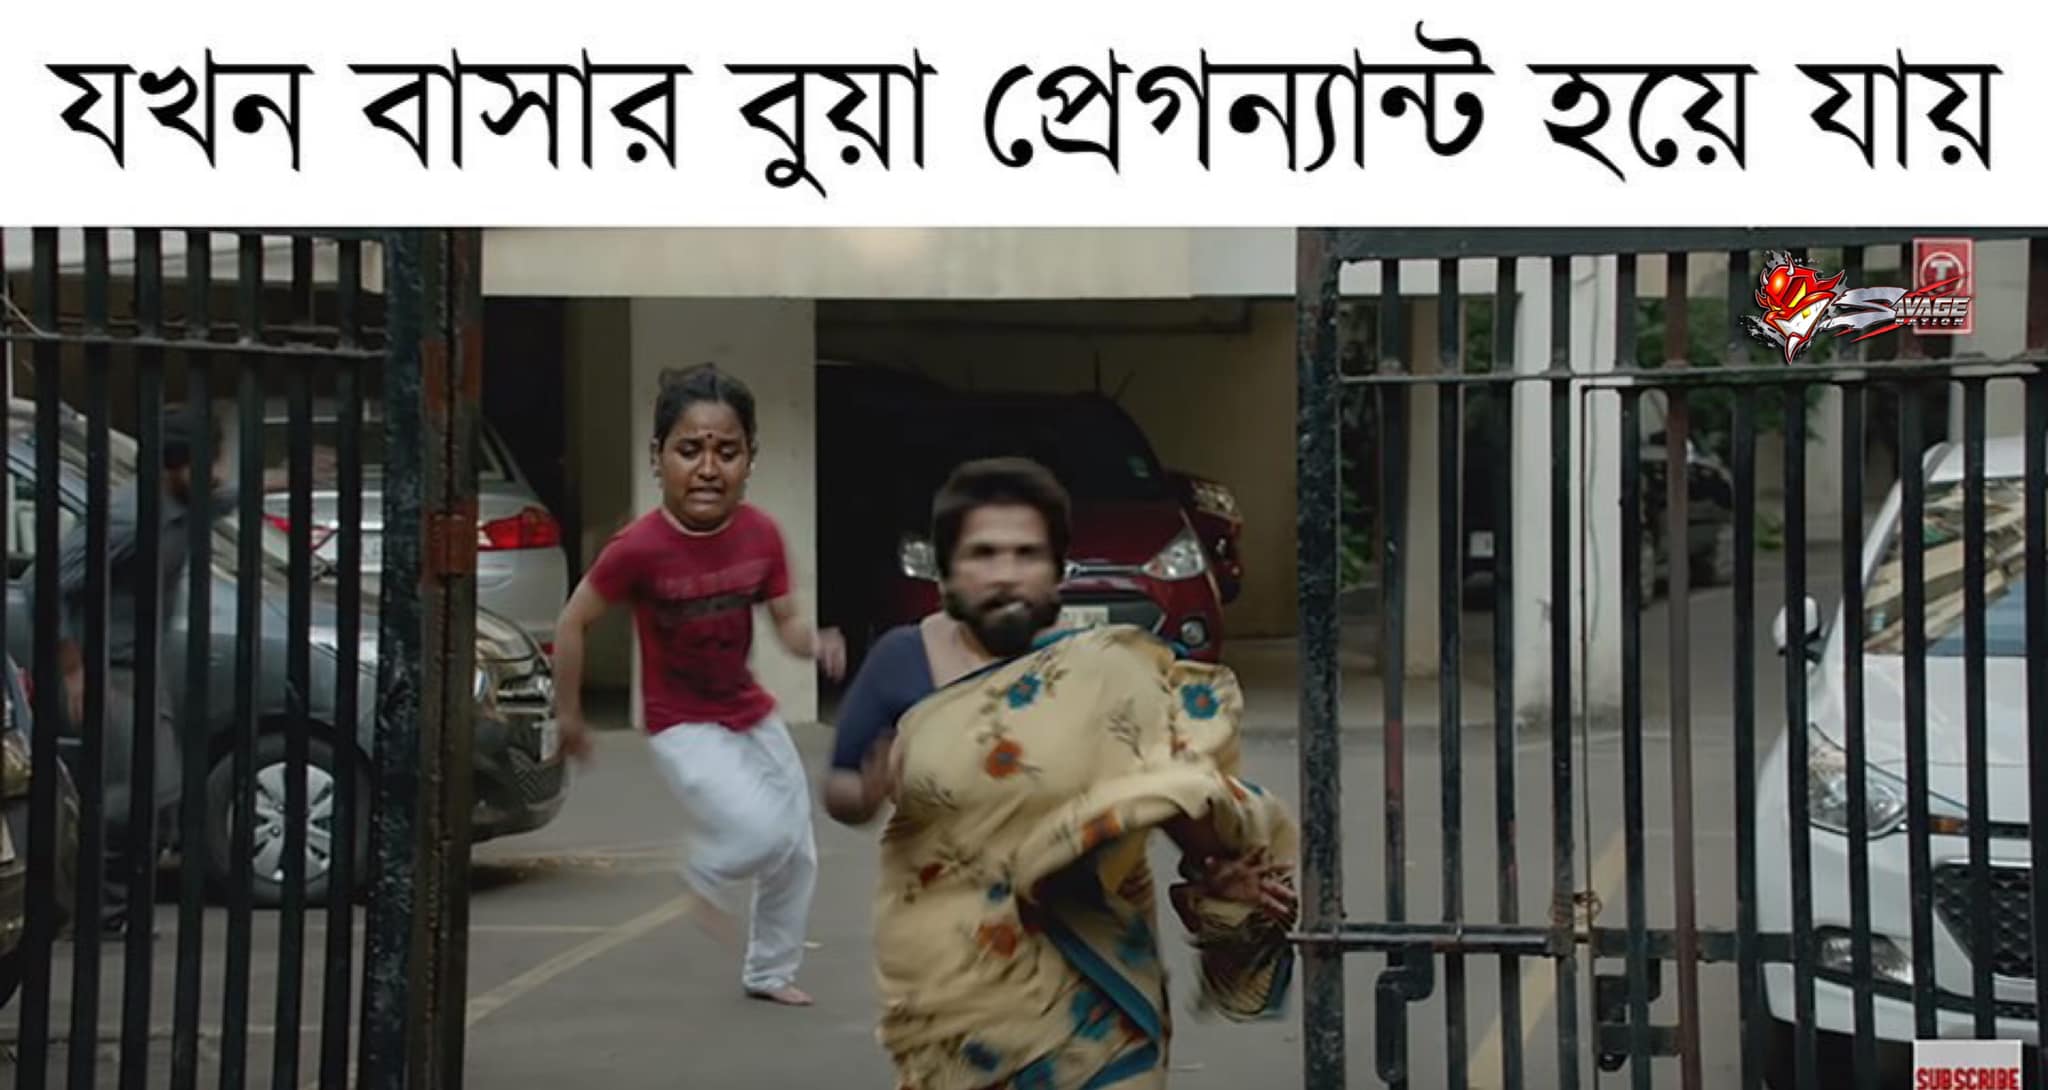
Text: যখন বাসার বুয়া প্রেগনেন্ট হয়ে যায়
Label: Non Hate